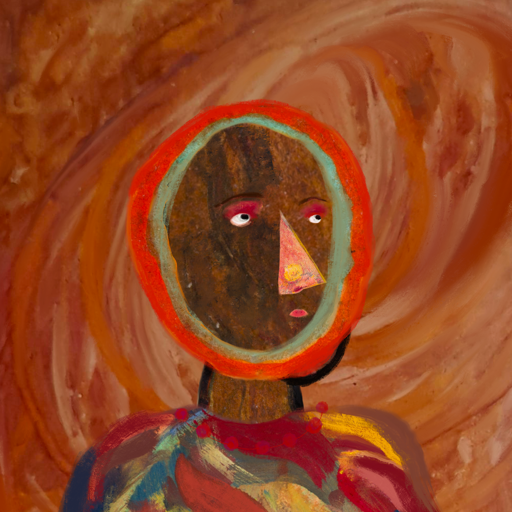
Background: Pious_Lady, Head And Neck Side: Mosgoul, Face Side: Irani, Bust: Mother_And_Son_Son, Hair Side: Sisters, Head Accessory: Blank, Second Necklace: Blank, Necklace: Irani_3, Baby: Blank